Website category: phone
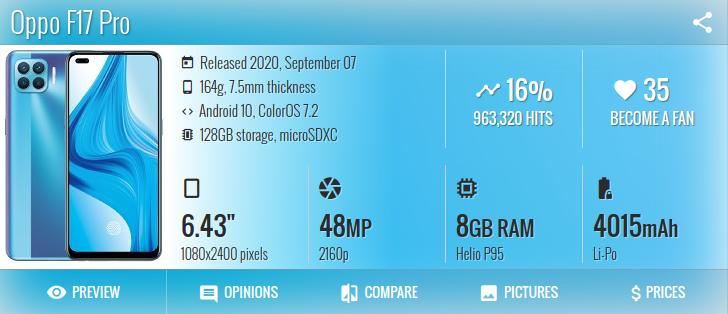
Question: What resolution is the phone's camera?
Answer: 2160p

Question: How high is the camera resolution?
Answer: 2160p

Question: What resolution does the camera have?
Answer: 2160p

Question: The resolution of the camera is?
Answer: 2160p

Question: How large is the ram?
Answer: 8 GB RAM

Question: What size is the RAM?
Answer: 8 GB RAM

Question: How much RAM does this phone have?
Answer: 8 GB RAM

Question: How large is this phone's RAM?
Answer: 8 GB RAM

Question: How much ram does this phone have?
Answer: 8 GB RAM

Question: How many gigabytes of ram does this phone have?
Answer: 8 GB RAM

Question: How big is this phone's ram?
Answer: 8 GB RAM

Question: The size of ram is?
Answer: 8 GB RAM

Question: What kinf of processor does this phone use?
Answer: Helio P95

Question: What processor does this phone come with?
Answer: Helio P95

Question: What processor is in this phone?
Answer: Helio P95

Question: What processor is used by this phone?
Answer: Helio P95

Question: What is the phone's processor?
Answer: Helio P95

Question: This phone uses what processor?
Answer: Helio P95

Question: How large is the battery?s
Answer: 4015 mAh

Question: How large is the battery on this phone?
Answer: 4015 mAh

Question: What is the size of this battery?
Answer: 4015 mAh

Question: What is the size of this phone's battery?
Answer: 4015 mAh

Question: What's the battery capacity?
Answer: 4015 mAh

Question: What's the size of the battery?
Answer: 4015 mAh

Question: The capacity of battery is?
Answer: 4015 mAh